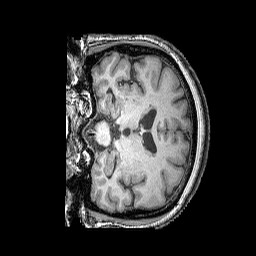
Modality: T1w
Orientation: coronal
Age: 53
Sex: male
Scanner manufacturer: siemens
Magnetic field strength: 3 T
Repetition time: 2.25 s
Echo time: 0.00415 s